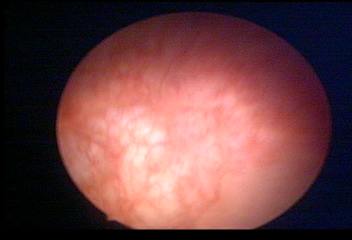
Modality: WLC
Class: Normal mucosa
Bladder cancer association: No